Field crop: maize
Growth stage: 2
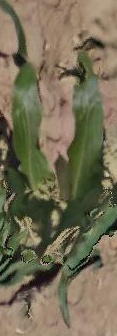
Species: maize